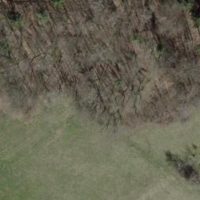
EUNIS habitat code: 25
Species observed at this site:
Chorthippus biguttulus